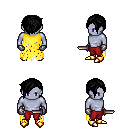
a pixel art fantasy rpg character, male body template, dark elf, purple skin, yellow tattered cape, red pants, black pixie cut hairstyle, metal gloves, gold boots, dagger, four views (front, back, left, right), 2x2 character sprite sheet, small pixel art, hard edges, no anti-aliasing